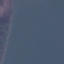
Land use / land cover class: SeaLake